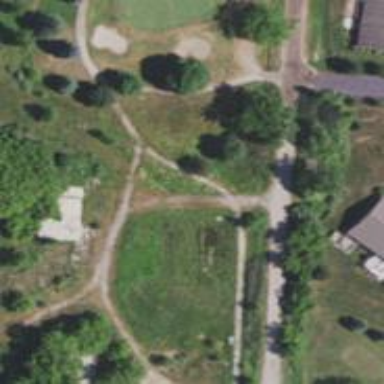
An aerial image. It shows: Path designated for golf carts.